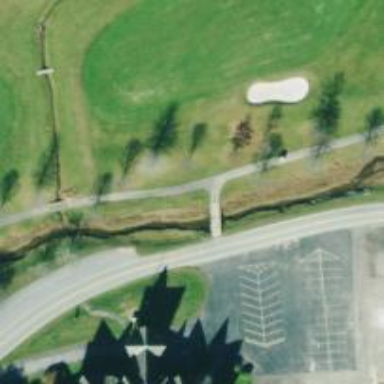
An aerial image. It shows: Service road used as golf cart path.